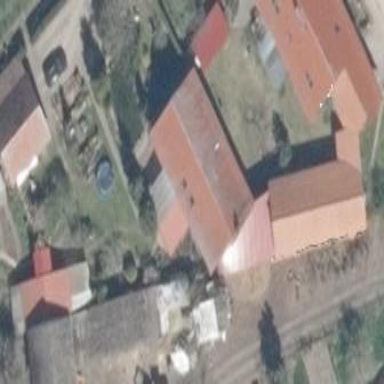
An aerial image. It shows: Gabled roof house.